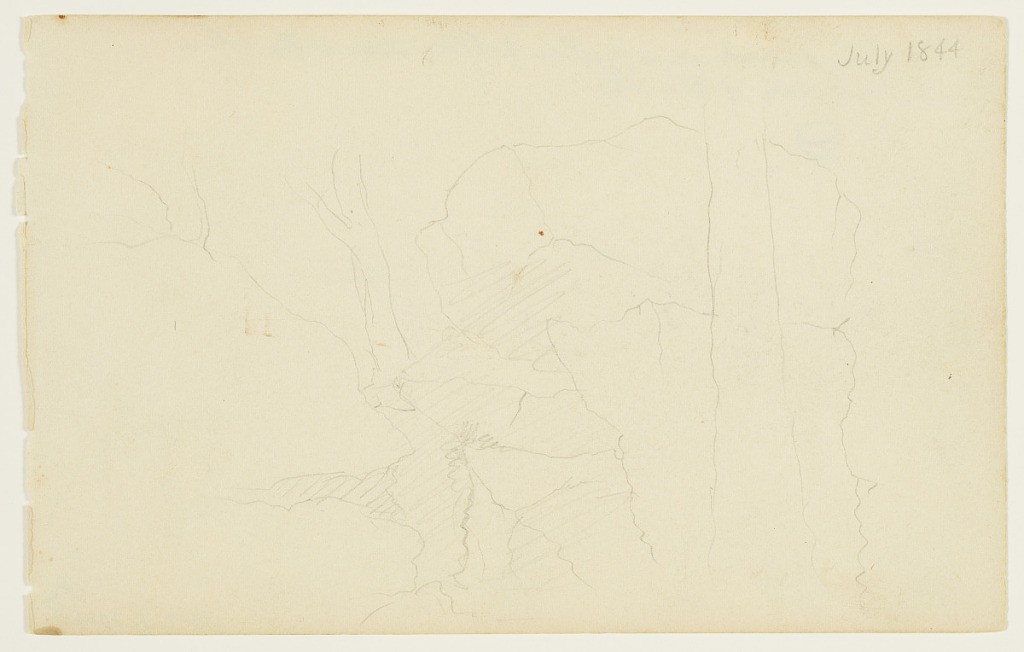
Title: Boulders Among Trees, Catskill, New York
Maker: Frederic Edwin Church, American, 1826–1900
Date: July 1844
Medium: Graphite on white wove paper; verso: graphite
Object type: drawing
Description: Landscape sketch showing a view of an outcropping of boulders and rocks in Catskill, New York, with two trees visible in the foreground at right and in the middle distance at center.

Verso: Lanscape sketch showing a close look at the waters of a creek and the pebbles beneath the surface. The sky is reflected in the rushing water, which is loosely rendered.